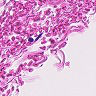
Metastatic tissue present: no